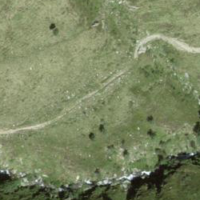
EUNIS habitat code: 23
Species observed at this site:
Phyteuma betonicifolium